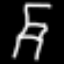
Label: chair